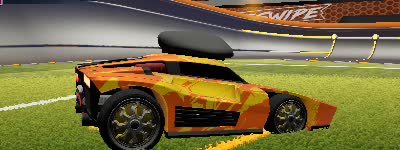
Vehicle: breakout